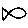
Label: fish